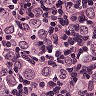
Metastatic tissue present: yes